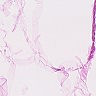
Metastatic tissue present: no